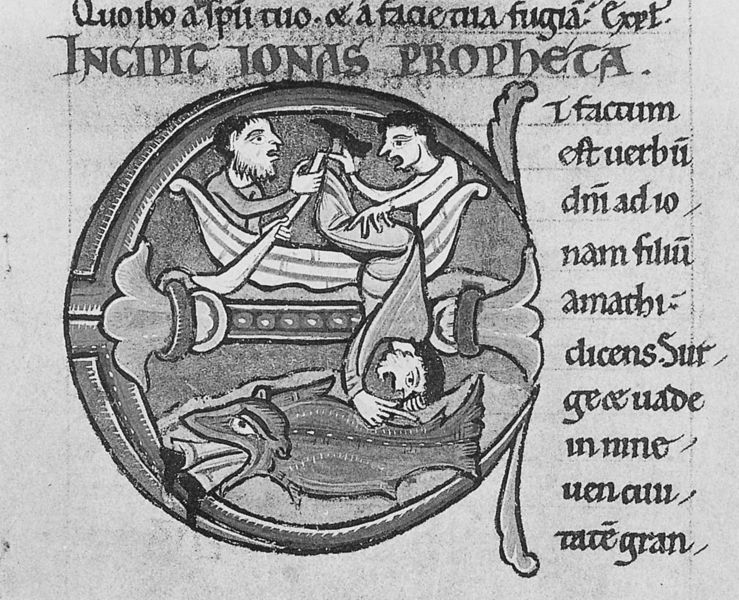
Titel: Bibel
Institution: Troyes, Bibliothèque Municipale
Schlagwörter: meer, wasser, menschen, see, grau, männer, szene, säule, zeichnung, malerei, bart, bibel, geschichte, mensch, bild, auge, mantel, boot, kreis, ruder, rund, schuppen, beine, füße, schiff, schrift, schuhe, seenot, essen, detail, rudern, fallen, schwarzweiß, text, tauchen, initiale, schuh, fisch, fressen, wal, miniatur, schrei, prophet, handschrift, flosse, latein, prophezeiung, buchmalerei, simultandarstellung, gleichnis, walfisch, menschenfresser, initalen, taucher, jonas, jona, fällt, ionas, mann über bord, verschluckt, kreislauf fisch wasser boot fressen retten, jonah, biblisches gleichnis, incipic